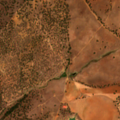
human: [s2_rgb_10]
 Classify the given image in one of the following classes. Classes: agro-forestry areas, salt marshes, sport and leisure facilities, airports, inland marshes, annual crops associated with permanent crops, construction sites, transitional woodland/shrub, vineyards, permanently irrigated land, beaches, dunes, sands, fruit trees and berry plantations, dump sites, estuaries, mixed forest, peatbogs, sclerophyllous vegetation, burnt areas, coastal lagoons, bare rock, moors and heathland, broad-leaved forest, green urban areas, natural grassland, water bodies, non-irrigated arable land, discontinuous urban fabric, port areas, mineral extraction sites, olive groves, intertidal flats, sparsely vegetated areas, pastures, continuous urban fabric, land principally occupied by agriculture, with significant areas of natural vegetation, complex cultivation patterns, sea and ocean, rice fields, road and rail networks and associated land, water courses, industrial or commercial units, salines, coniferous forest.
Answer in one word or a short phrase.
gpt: non-irrigated arable land, agro-forestry areas